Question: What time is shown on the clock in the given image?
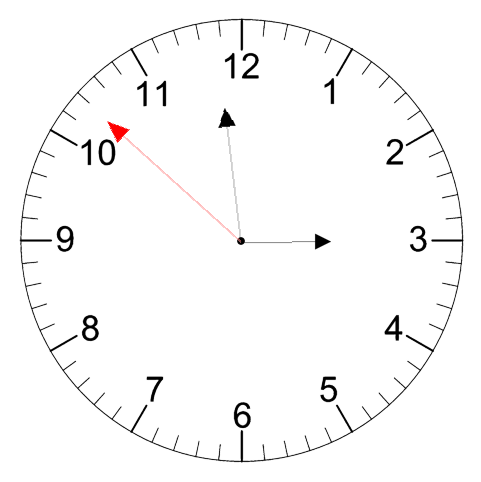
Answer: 02:58:52